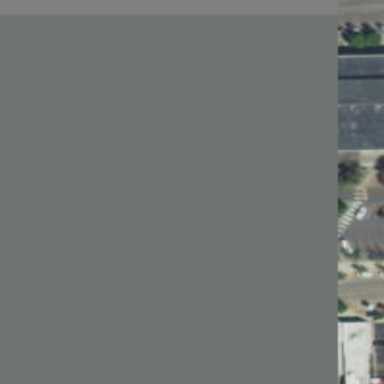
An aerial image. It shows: Parking space.